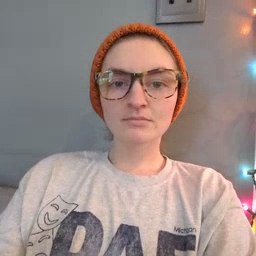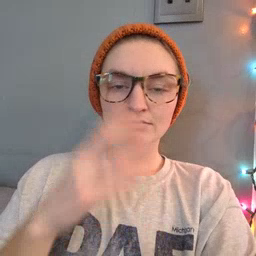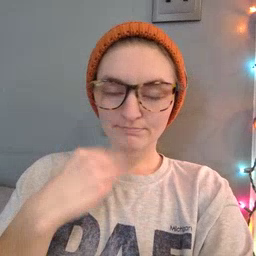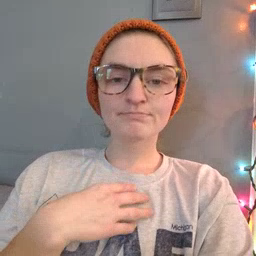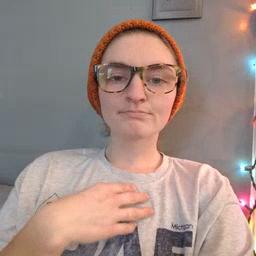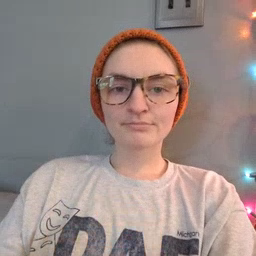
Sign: nap